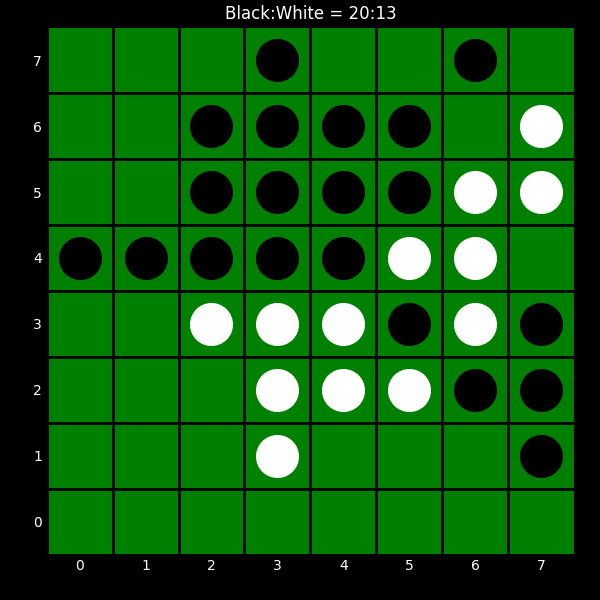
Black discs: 20
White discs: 13